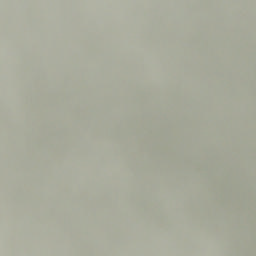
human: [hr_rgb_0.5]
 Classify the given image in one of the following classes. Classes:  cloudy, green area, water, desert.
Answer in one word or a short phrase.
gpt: cloudy